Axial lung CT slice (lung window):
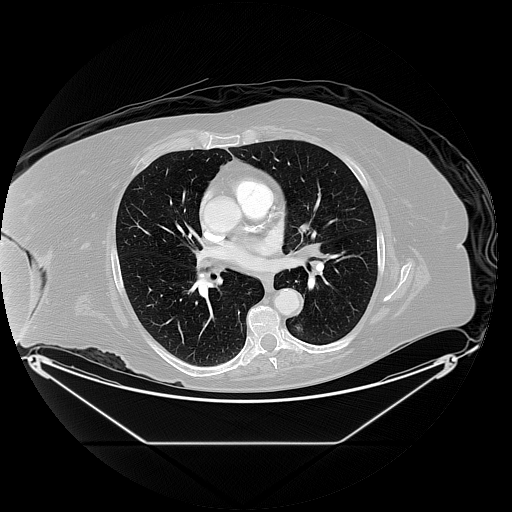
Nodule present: no